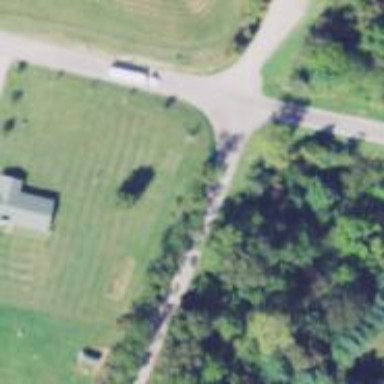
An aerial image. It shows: Unclassified road.